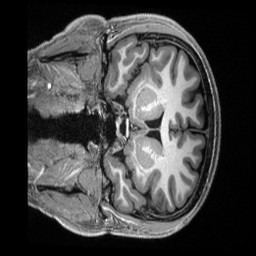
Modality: T1w
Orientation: coronal
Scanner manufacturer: siemens
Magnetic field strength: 3 T
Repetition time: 2.5 s
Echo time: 0.00231 s